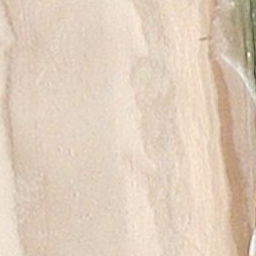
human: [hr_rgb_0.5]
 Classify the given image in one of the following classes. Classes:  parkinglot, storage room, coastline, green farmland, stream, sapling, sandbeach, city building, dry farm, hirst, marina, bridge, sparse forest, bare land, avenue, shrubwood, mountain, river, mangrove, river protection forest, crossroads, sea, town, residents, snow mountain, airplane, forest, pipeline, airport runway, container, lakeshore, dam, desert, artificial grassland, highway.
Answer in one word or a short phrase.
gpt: sandbeach